Question: While adding a transparent png to a ggplot works fine via <URL>.
Find the reprex below. Does anyone have a solution for this?
<URL>
'''
library(magick)
library(patchwork)
library(tidyverse)
url <- "https://upload.wikimedia.org/wikipedia/commons/thumb/d/d0/RStudio_logo_flat.svg/2560px-RStudio_logo_flat.svg.png"
img <- magick::image_read(url) %>%
grid::rasterGrob()
img_rot <- magick::image_read(url) %>%
magick::image_rotate(30) %>%
grid::rasterGrob()
ggplot(tibble(x = 1:3)) +
aes(x = x, y = x) +
geom_point() +
coord_fixed() +
ggplot2::annotation_custom(img, 1, 2, 2, 3) +
ggplot2::annotation_custom(img_rot, 2, 3, 2, 3) +
patchwork::inset_element(img, 0, 0, 0.5, 0.5) +
patchwork::inset_element(img_rot, 0.5, 0, 1, 0.5)
'''

<URL>
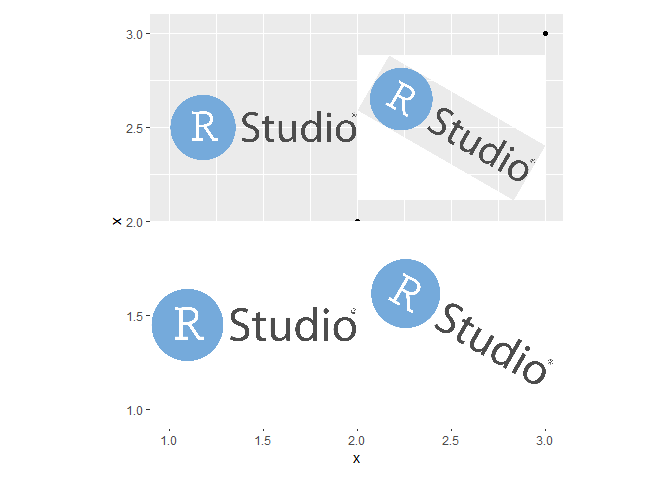
Answer: This doesn't really have anything to do with 'ggplot' specifically. The rotate changes the size of the image but does not set the background transparent. The image will always have a rectangular shape. You need to set the background so magick knows what to fill in the newly created space with
'''
img_rot <- magick::image_read(url) %>%
magick::image_background("none") %>%
magick::image_rotate(30) %>%
grid::rasterGrob()
'''